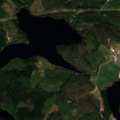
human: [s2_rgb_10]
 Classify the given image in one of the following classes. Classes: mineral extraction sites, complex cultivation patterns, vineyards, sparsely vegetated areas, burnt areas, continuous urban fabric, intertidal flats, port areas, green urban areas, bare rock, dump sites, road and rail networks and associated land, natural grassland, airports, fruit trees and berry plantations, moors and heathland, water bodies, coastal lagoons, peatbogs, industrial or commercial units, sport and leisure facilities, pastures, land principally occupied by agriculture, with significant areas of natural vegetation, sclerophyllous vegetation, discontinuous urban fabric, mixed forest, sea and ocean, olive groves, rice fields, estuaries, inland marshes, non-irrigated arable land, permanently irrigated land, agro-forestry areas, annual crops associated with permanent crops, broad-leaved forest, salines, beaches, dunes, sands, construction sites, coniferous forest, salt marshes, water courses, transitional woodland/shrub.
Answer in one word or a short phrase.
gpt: non-irrigated arable land, coniferous forest, mixed forest, water bodies